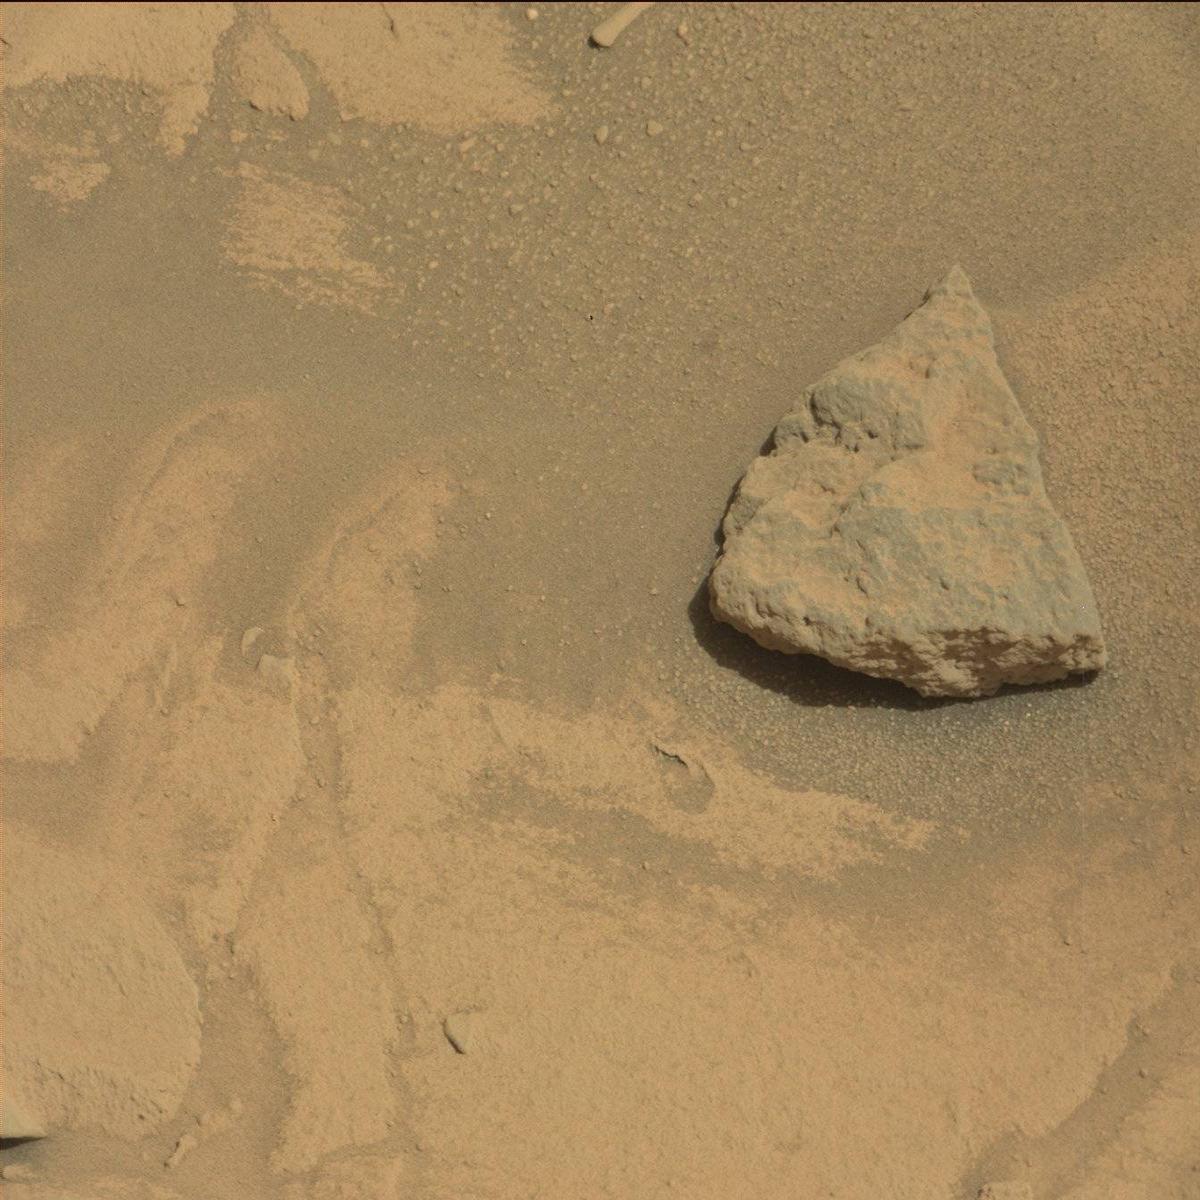
Terrain classes present: Bedrock, Rock, Sand / Soil